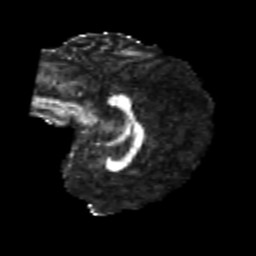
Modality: FA
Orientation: sagittal
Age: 24
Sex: female
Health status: healthy
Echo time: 0.074 s